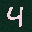
Label: 4